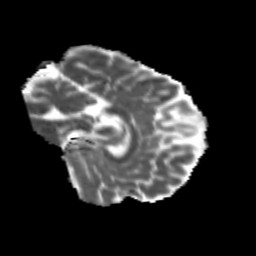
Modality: MD
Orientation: sagittal
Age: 24
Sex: male
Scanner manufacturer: siemens
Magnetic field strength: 3 T
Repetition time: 3.5 s
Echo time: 0.113 s